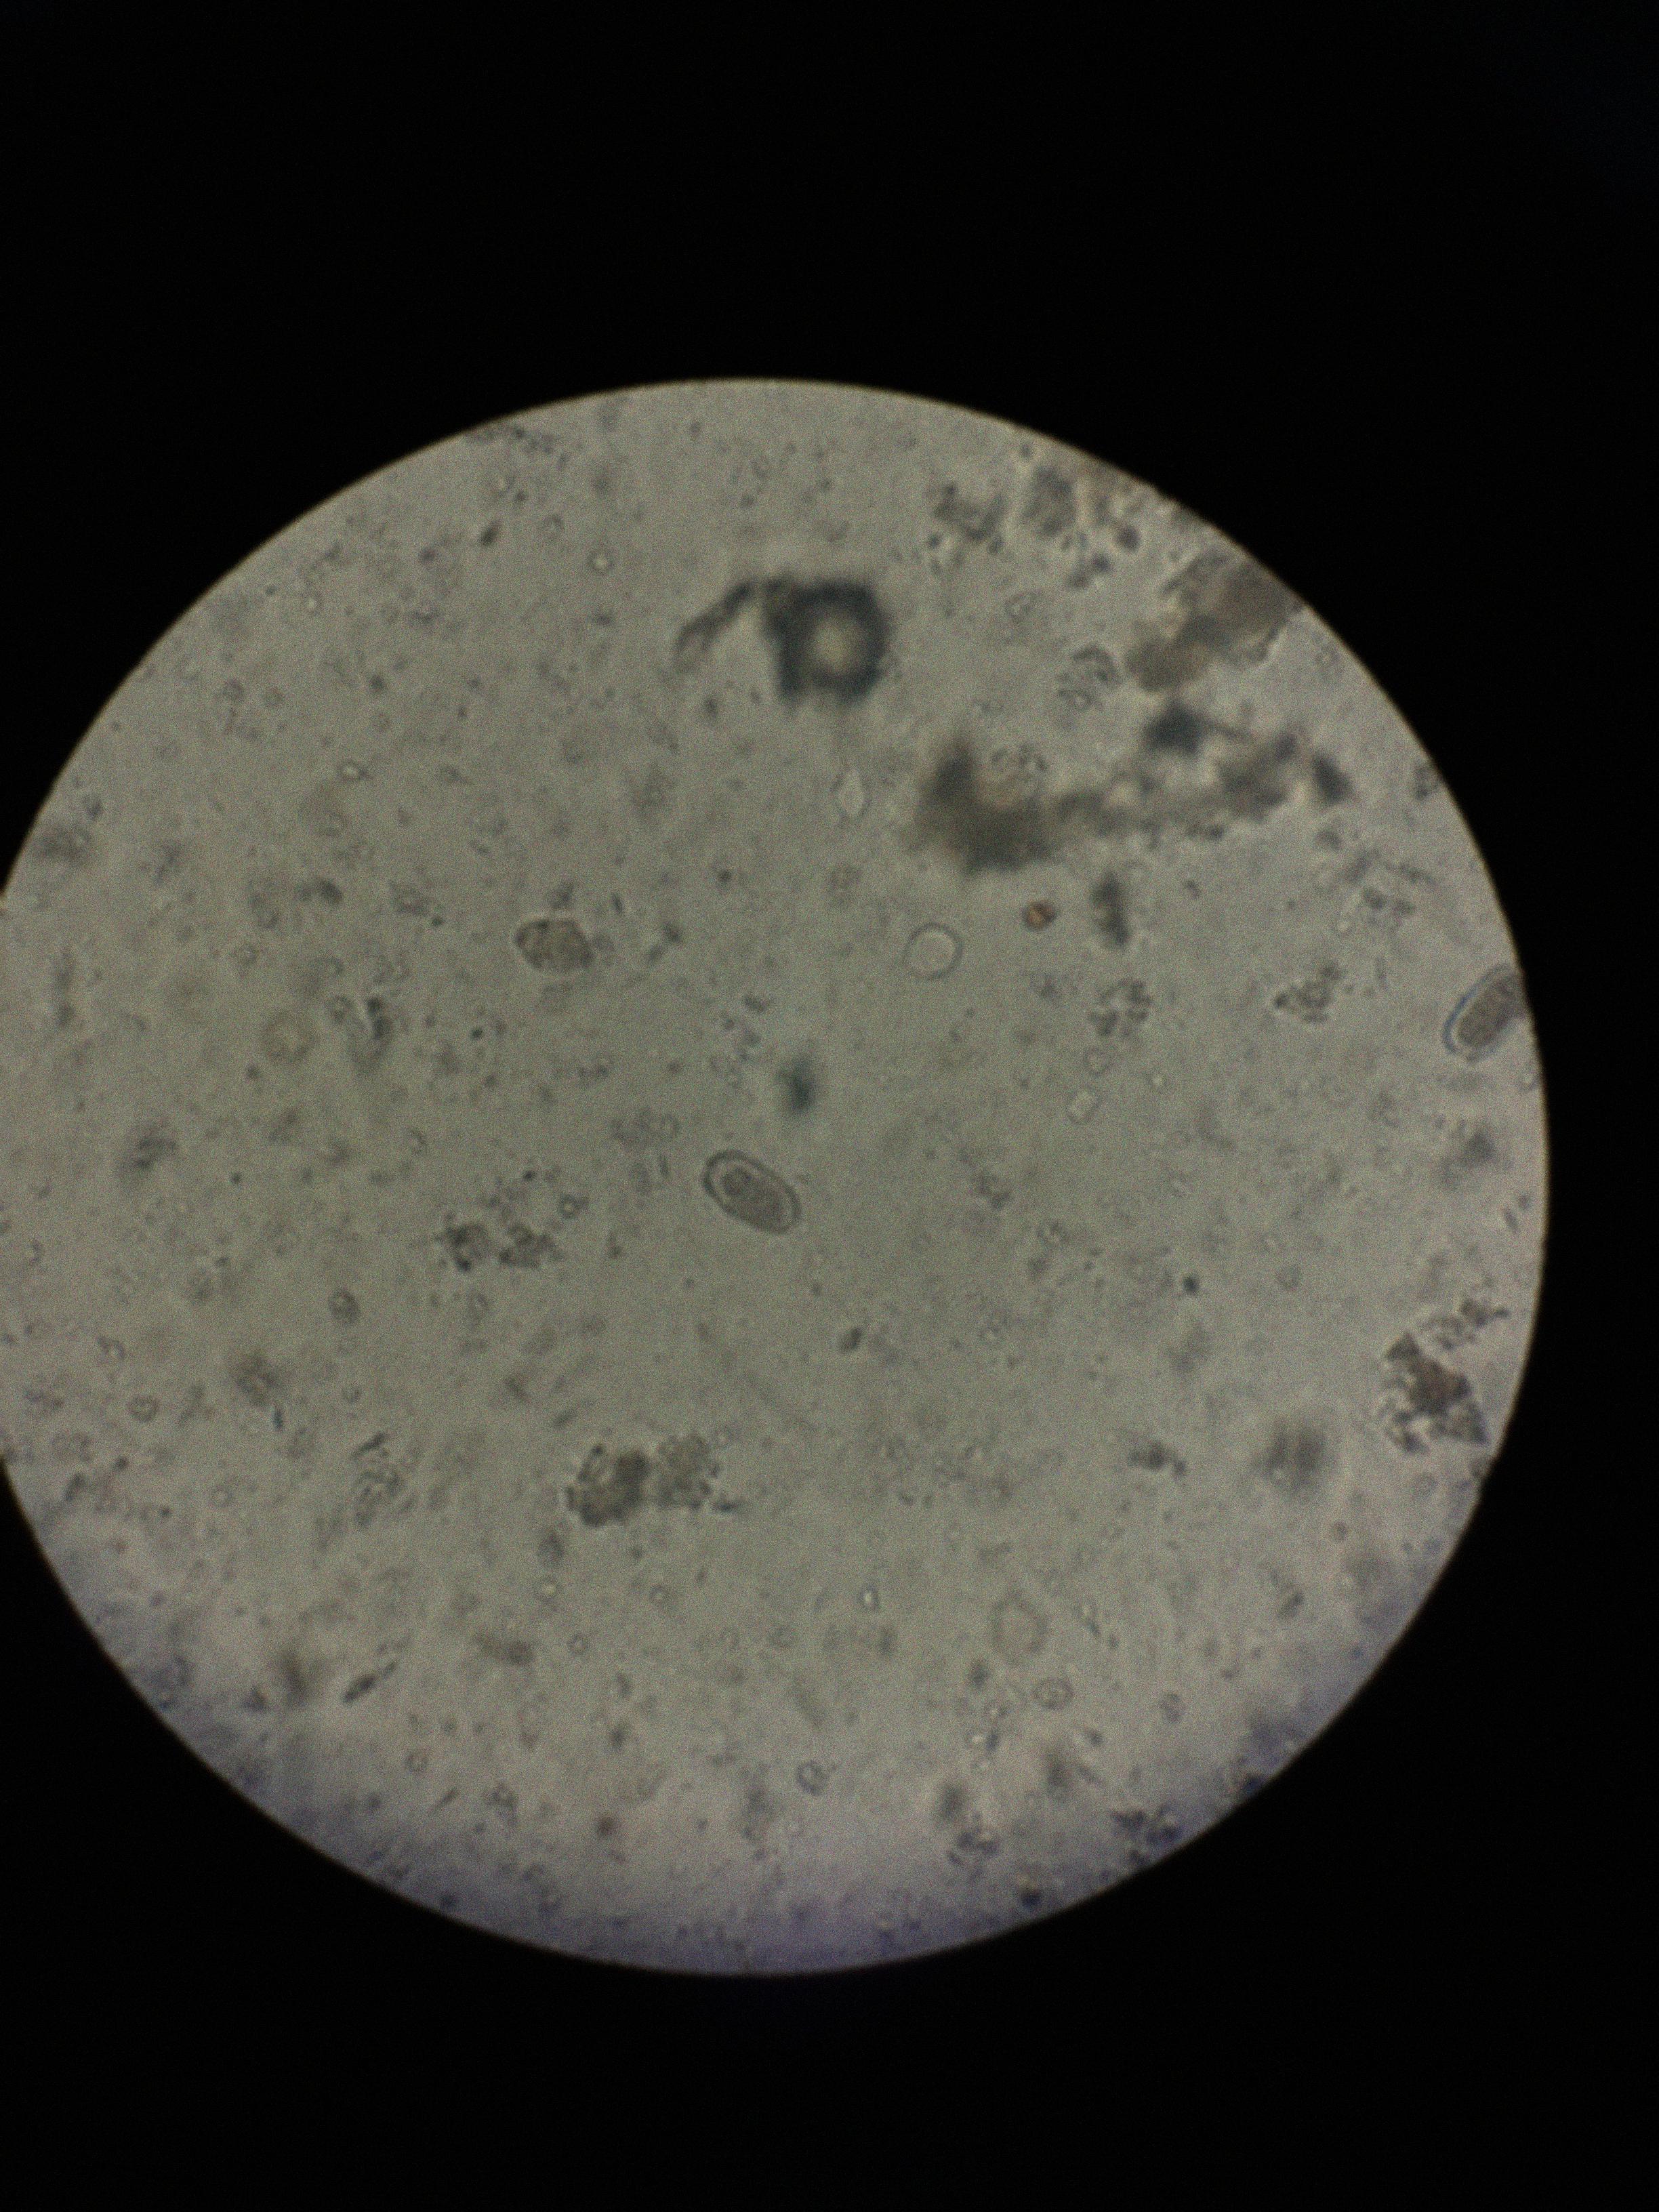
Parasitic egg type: Capillaria philippinensis